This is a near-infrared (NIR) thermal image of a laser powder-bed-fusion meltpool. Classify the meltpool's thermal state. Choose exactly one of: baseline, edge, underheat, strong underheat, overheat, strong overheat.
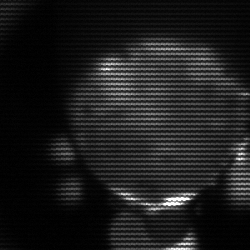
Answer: edge